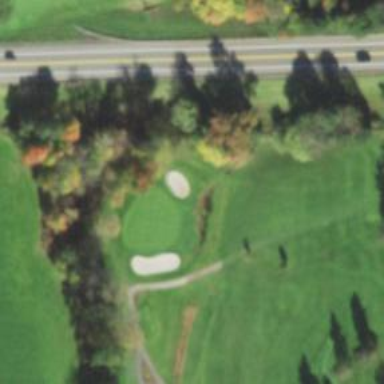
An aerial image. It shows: View of golf hole.